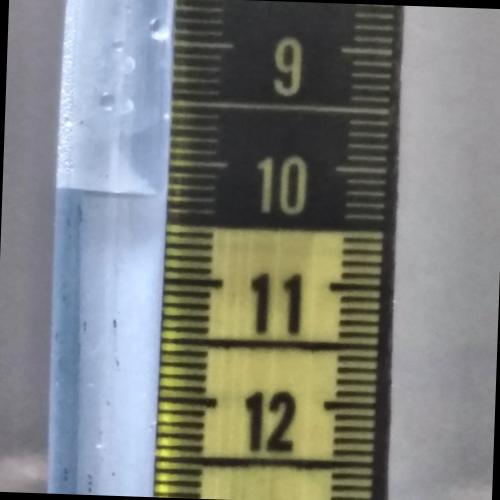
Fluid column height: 10.3 cm